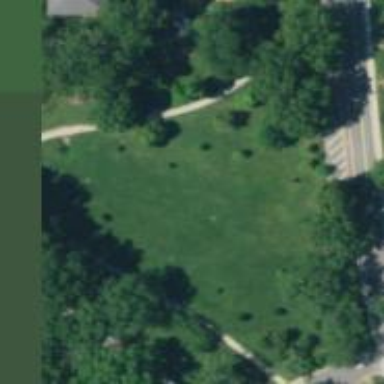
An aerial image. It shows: Area covered with lush green grass.